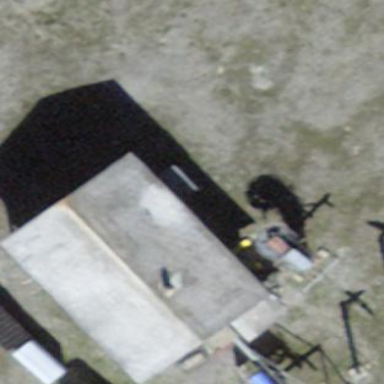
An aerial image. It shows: Building that serves as aerialway station.